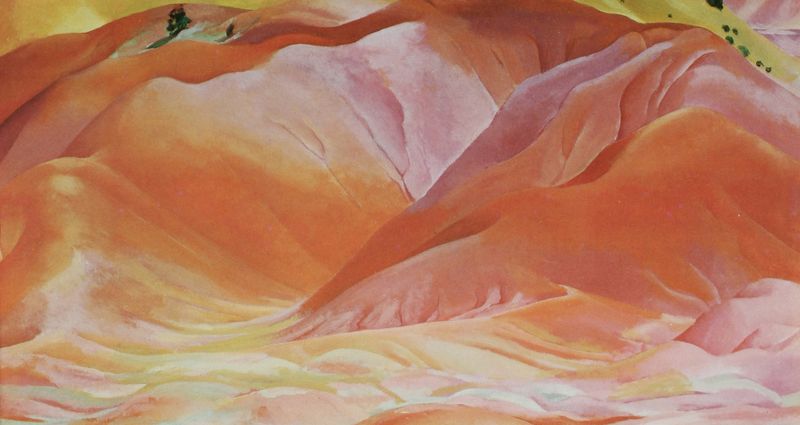
Titel: Red and Orange Hills
Künstler: Georgia O'Keeffe
Institution: Privatsammlung
Schlagwörter: baum, berg, himmel, weiß, bäume, gelb, grün, landschaft, orange, schwarz, rot, falten, hügel, rosa, tal, wald, berge, gebirge, wüste, massiv, schlucht, falte, täler, schluchten, zerklüftet, bergmassiv, o'eeffe, georgia o'eeffe, rort